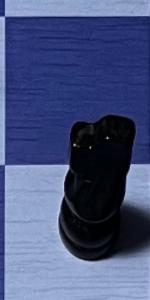
Label: Knight_Black